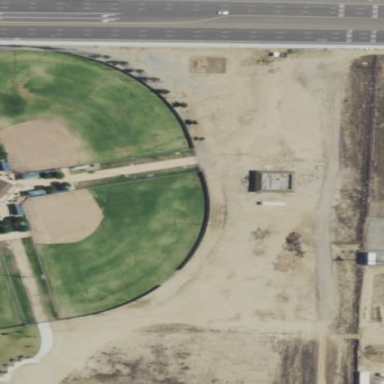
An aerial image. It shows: Baseball pitch for leisure land activities.